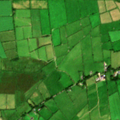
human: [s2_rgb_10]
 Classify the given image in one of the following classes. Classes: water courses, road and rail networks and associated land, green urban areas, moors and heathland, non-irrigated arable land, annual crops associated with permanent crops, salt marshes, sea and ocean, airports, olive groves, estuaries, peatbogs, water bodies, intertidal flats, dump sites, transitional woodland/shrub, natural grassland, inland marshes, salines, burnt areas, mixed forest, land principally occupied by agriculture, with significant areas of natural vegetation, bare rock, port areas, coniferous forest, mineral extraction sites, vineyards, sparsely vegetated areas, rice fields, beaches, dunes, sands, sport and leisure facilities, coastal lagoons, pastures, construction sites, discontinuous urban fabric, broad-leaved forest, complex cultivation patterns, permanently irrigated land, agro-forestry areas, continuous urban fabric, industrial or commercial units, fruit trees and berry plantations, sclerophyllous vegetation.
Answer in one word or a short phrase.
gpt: non-irrigated arable land, pastures